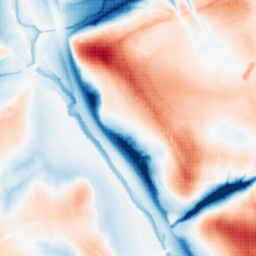
Category: classical
Decomposition family: gaussian
Decomposition parameters: sigma: 20
Upsampling method: sinc_blackman
Upsampling parameters: scale: 4
kernel_size: 8
Upsampling scale: 4